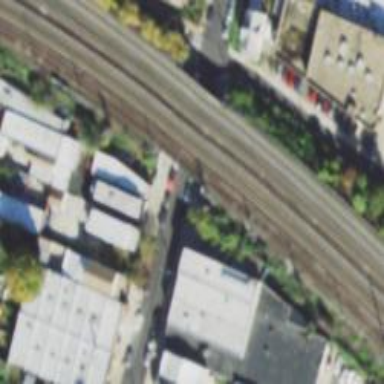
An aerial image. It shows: Bridge over electrified railway track.